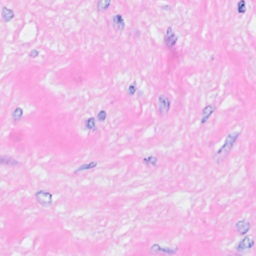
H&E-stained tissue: Breast